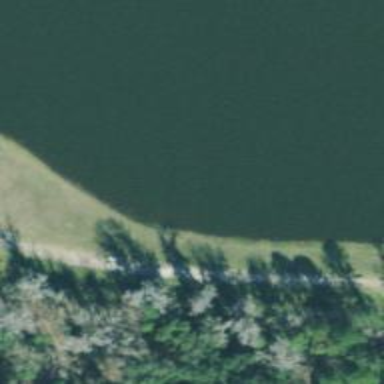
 specifically designed for the sport of disc golf."